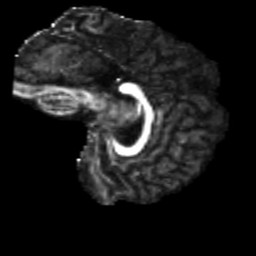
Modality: FA
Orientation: sagittal
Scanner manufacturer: siemens
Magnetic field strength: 3 T
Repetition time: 4 s
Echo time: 0.0594 s